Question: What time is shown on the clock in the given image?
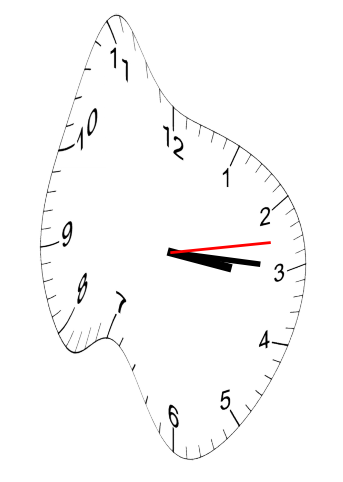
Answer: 03:15:13